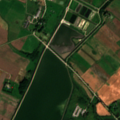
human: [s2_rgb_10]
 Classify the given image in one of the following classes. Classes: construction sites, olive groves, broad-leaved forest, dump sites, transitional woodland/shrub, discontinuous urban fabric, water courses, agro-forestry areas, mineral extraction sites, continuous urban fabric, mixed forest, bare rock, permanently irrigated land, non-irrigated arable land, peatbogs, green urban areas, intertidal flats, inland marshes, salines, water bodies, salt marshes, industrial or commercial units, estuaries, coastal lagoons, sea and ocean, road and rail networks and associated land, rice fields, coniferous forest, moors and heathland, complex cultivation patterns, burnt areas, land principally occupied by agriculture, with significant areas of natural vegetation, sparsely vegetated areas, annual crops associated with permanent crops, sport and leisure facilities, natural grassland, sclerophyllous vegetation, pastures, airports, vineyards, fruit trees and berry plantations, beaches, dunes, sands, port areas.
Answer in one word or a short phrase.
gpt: discontinuous urban fabric, non-irrigated arable land, pastures, complex cultivation patterns, land principally occupied by agriculture, with significant areas of natural vegetation, water bodies